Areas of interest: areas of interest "Industrial Park"
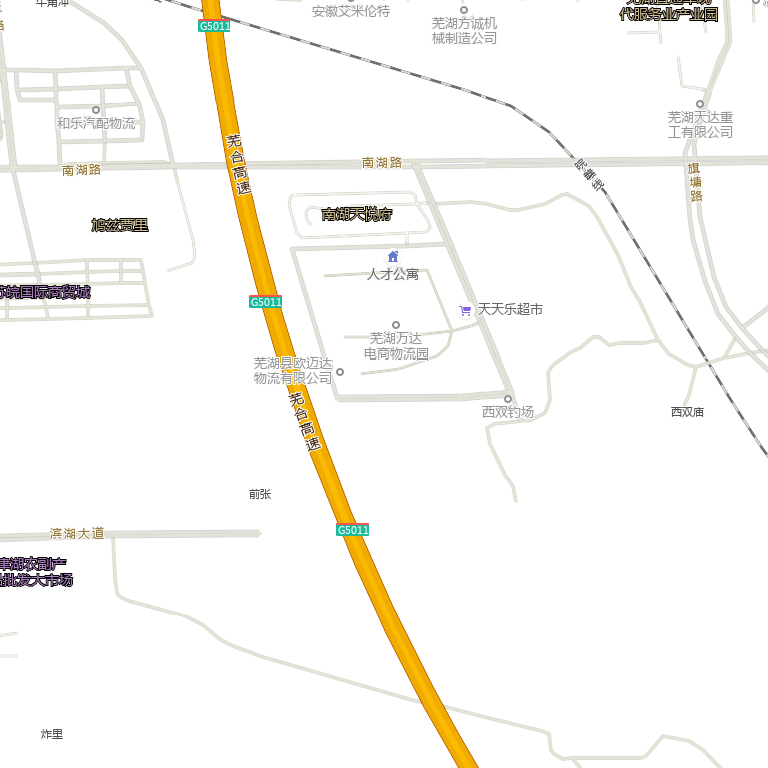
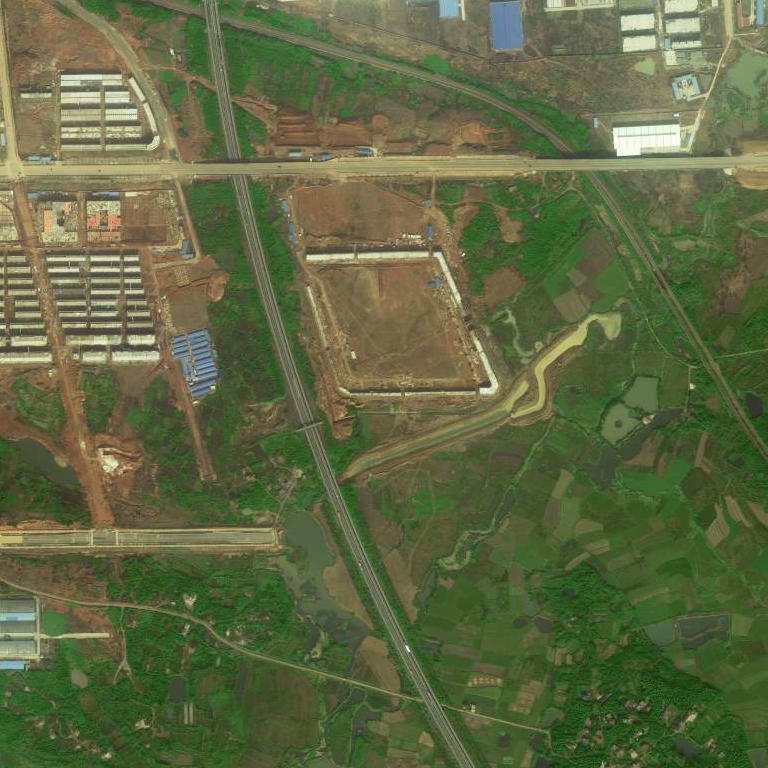